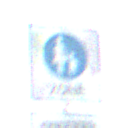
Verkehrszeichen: BeginnFussgaengerzone
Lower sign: MehrspurigeFahrzeugeFrei5
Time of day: SunriseSunset
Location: Outdoor (Nature)
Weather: Clear
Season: NotSpecified
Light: Natural